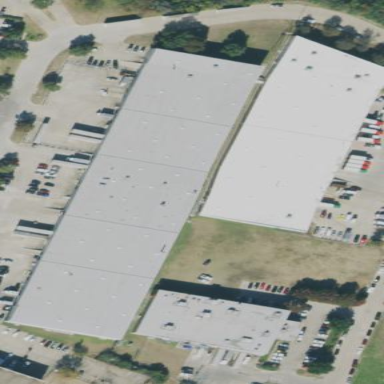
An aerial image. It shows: Warehouse.